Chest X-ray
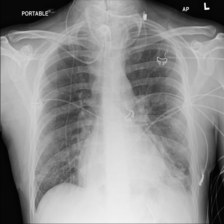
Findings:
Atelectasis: negative
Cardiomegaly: negative
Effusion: positive
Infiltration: positive
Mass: negative
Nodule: negative
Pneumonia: negative
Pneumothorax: negative
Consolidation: negative
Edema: negative
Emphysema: negative
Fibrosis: negative
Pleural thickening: negative
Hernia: negative